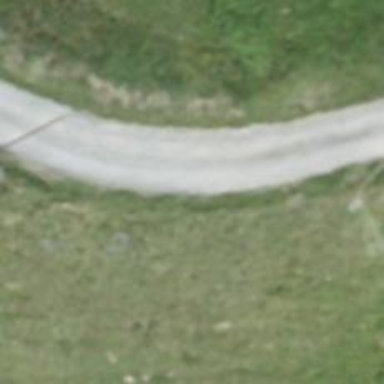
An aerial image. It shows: Gravel track with grade2 quality.